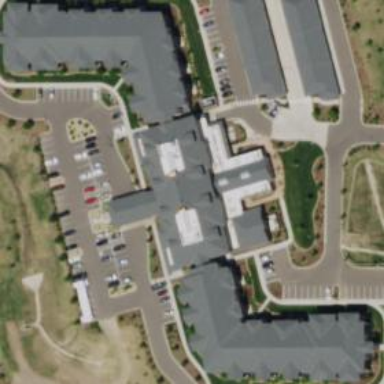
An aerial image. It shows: Building.